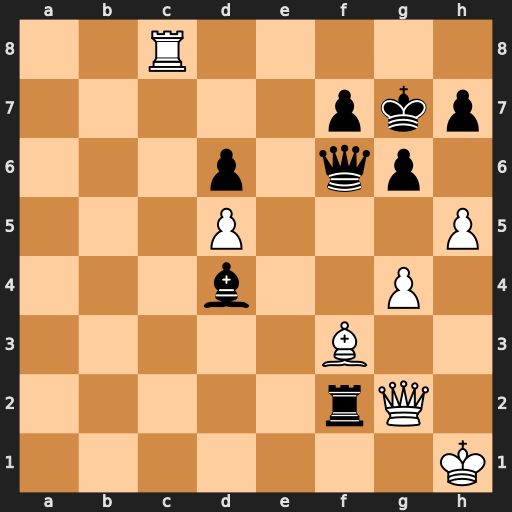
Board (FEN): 2R5/5pkp/3p1qp1/3P3P/3b2P1/5B2/5rQ1/7K
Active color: w
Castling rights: -
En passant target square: -
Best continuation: g5 Rf1+ Qxf1